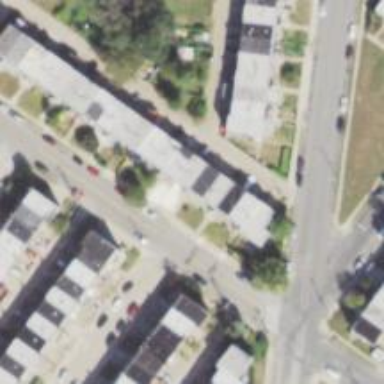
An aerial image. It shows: Alley classified as service road.